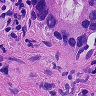
Metastatic tissue present: yes